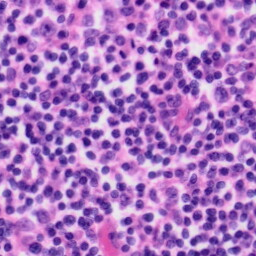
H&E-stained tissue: Tonsil